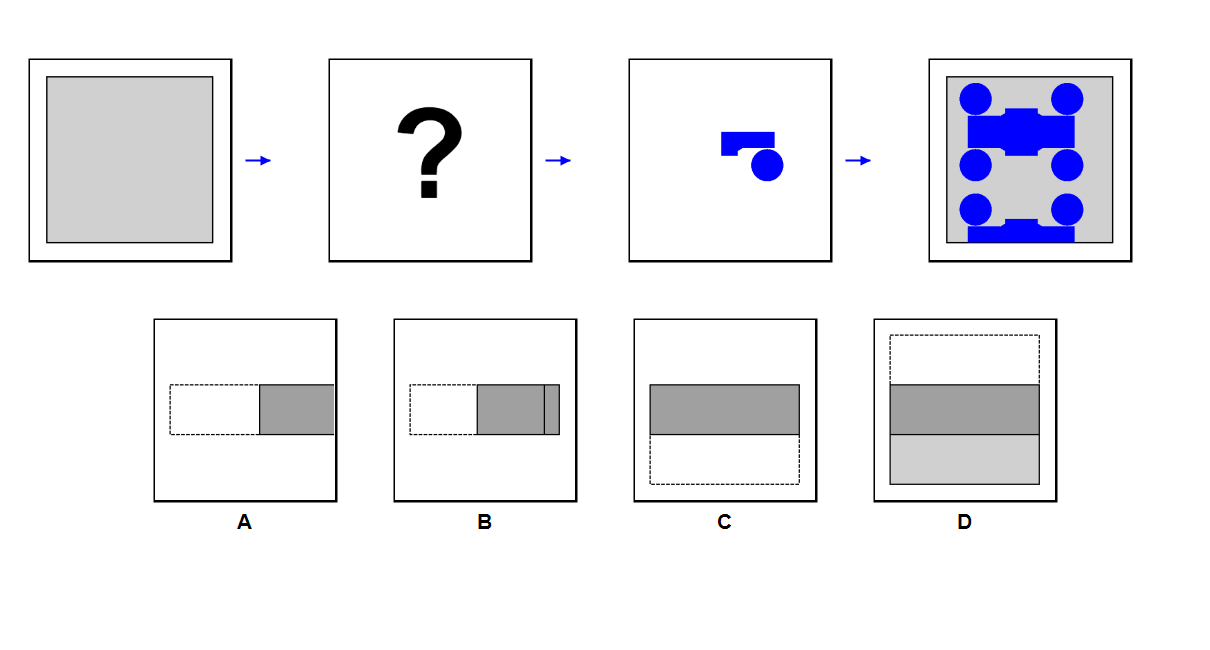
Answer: A